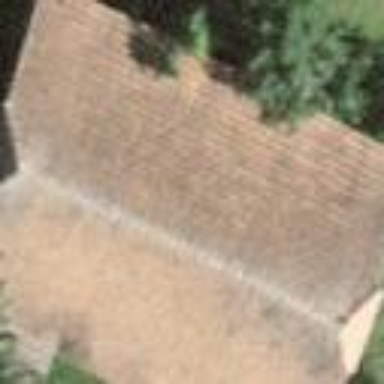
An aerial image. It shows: Barn.